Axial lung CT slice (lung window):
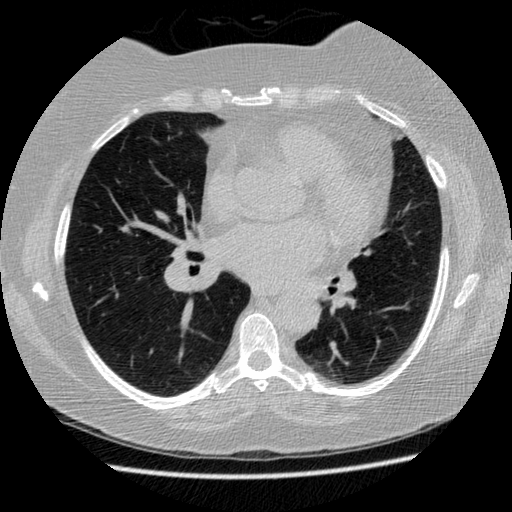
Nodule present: no